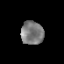
Tissue: prostate
Cell type: T cells
Senescence score: 0.35
Nuclear area (px): 514
Mean DAPI intensity: 125.984